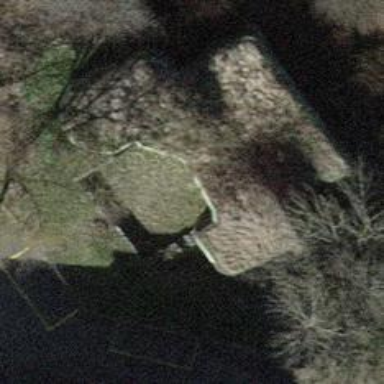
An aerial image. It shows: Building with skillion roof covered in grass. The roof orientation is across the structure.